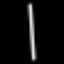
Label: line